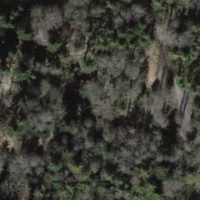
EUNIS habitat code: 41
Species observed at this site:
Certhia brachydactyla
Corvus corone
Turdus philomelos
Falco subbuteo
Dendrocopos major
Prunella modularis
Turdus viscivorus
Falco peregrinus
Buteo buteo
Anthus pratensis
Sylvia atricapilla
Spinus spinus
Phylloscopus collybita
Poecile palustris
Erithacus rubecula
Certhia familiaris
Sitta europaea
Garrulus glandarius
Columba livia
Phoenicurus ochruros
Rana temporaria
Picus viridis
Periparus ater
Cyanistes caeruleus
Lophophanes cristatus
Sturnus vulgaris
Troglodytes troglodytes
Fringilla coelebs
Passer domesticus
Regulus ignicapilla
Coloeus monedula
Turdus merula
Columba palumbus
Phalacrocorax carbo
Lullula arborea
Parus major
Hirundo rustica
Milvus migrans
Milvus milvus
Regulus regulus
Motacilla alba